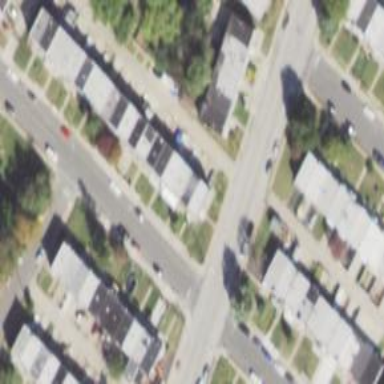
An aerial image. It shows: Alley classified as service road.